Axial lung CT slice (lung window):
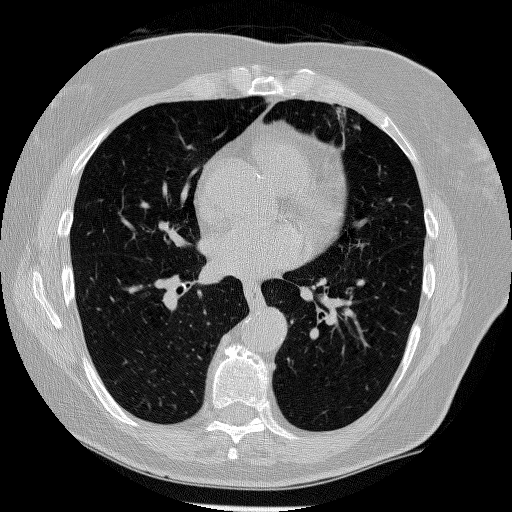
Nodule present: no